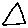
Label: triangle